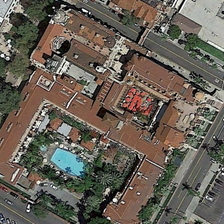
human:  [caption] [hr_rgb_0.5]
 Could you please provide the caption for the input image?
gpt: several buildings with a swimming pool and some green trees are in a resort .

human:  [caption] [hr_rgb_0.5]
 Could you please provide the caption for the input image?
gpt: the resort is made up of pools, vegetation and houses .

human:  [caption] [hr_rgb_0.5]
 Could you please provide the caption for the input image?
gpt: the resort area is on the side of the road .

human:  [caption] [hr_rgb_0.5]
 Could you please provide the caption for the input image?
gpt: several buildings with a swimming pool and some green trees are in a resort .

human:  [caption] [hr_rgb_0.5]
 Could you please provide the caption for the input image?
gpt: the resort area is on the side of the road .